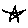
Label: star